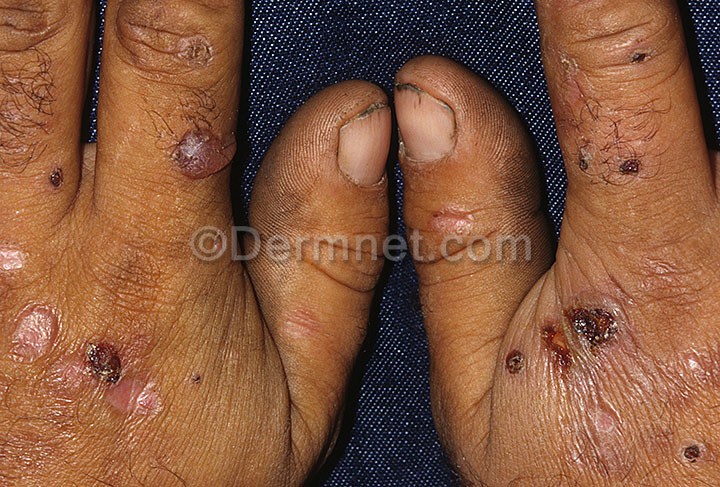
Disease: Light Diseases and Disorders of Pigmentation